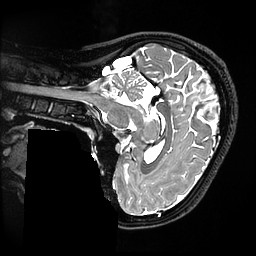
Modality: T2w
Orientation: sagittal
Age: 26
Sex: female
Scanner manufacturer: ge
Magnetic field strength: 3 T
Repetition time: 3.202 s
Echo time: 0.06589 s